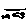
Label: fish